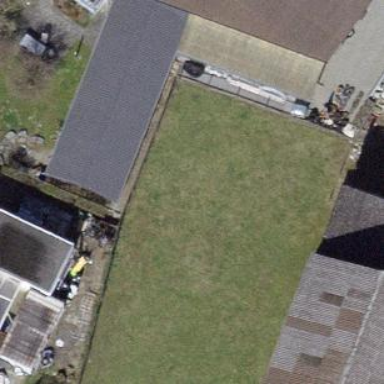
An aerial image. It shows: View of roof of building.